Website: lowes
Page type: customer-info-address
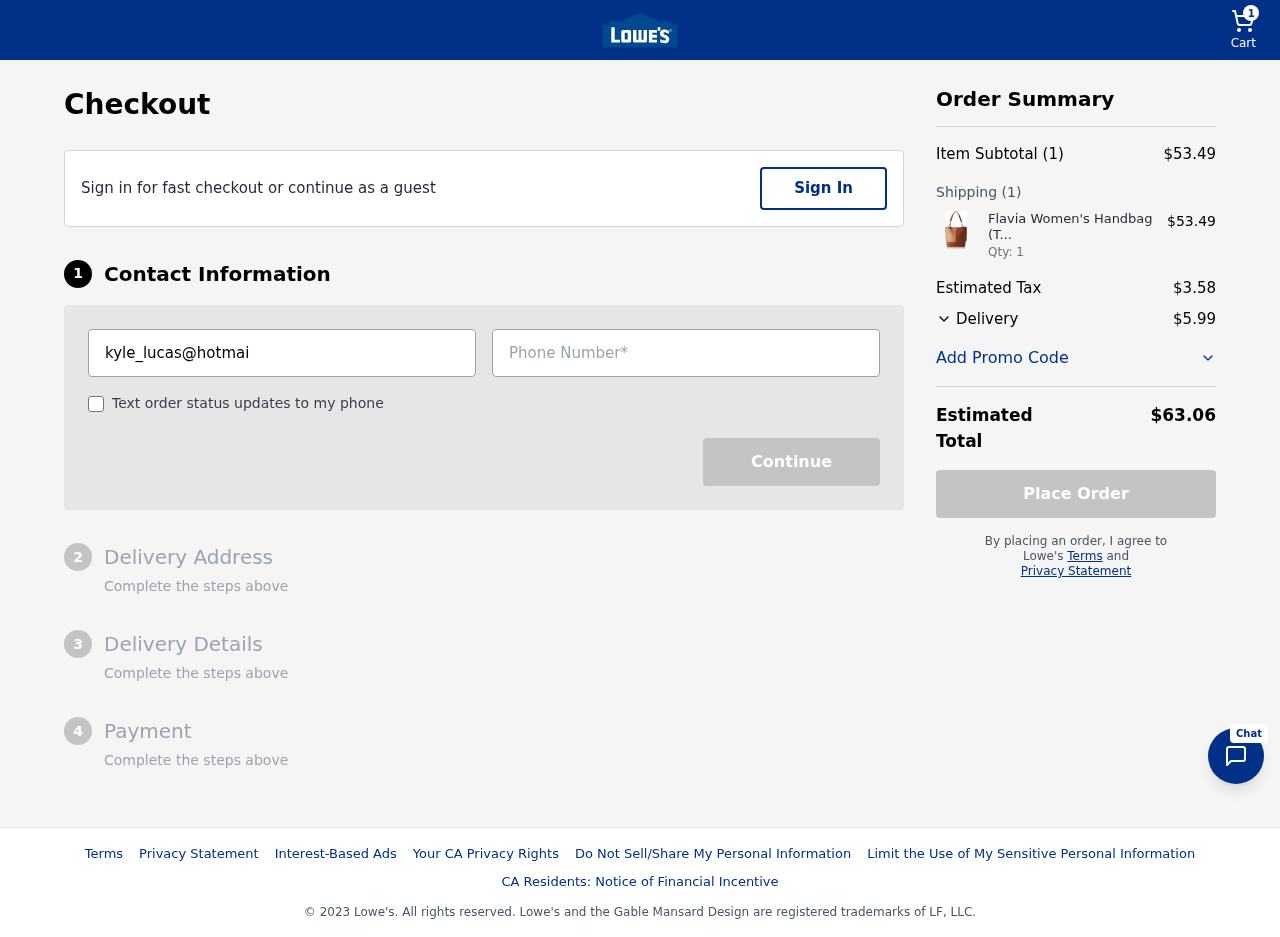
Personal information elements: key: PII_EMAIL
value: kyle_lucas@hotmail.com
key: PII_PHONE
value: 8312888113
Product elements: key: PRODUCT1_NAME
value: Flavia Women's Handbag (Tan)
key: PRODUCT1_PRICE
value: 53.49
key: PRODUCT1_QUANTITY
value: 1
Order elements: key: ORDER_NUM_ITEMS
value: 1
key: ORDER_SUBTOTAL
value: $53.49
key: ORDER_NUM_ITEMS2
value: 1
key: ORDER_TAX
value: $3.58
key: ORDER_SHIPPING_COST
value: $5.99
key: ORDER_TOTAL
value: $63.06